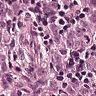
Metastatic tissue present: yes